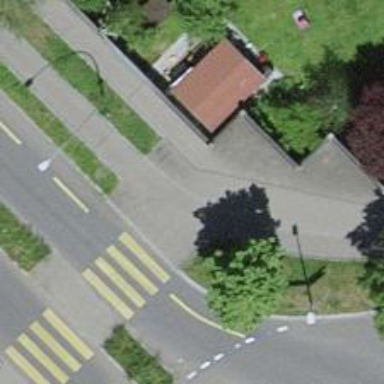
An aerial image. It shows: Asphalt sidewalk.